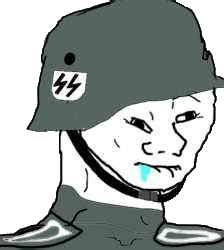
Label: 5_Brainlet